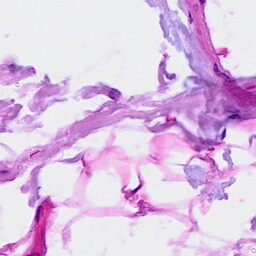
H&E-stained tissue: Breast